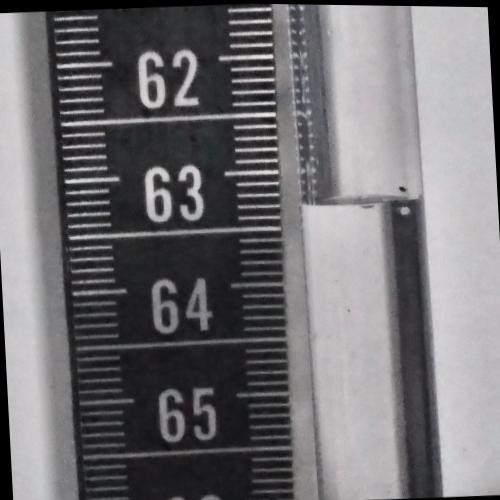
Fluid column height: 63.3 cm